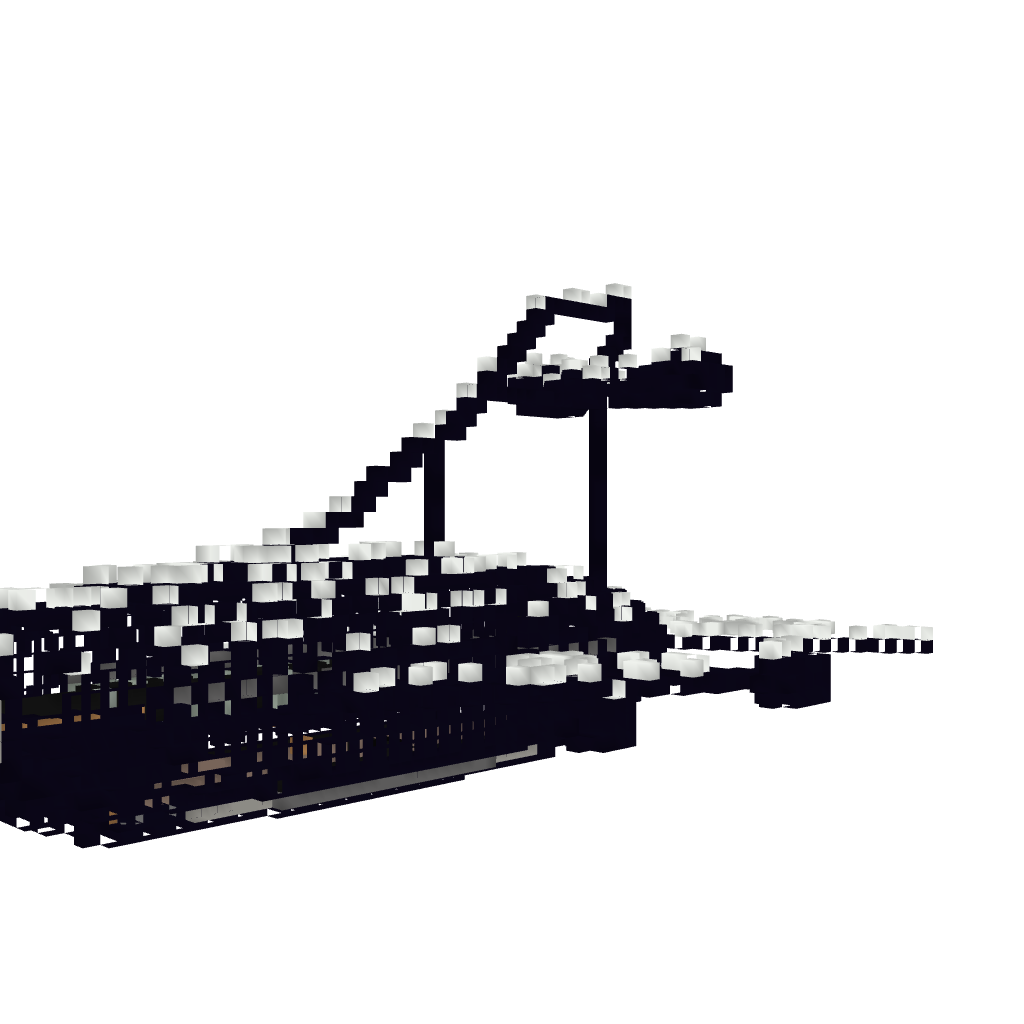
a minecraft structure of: The shark functioning war airship